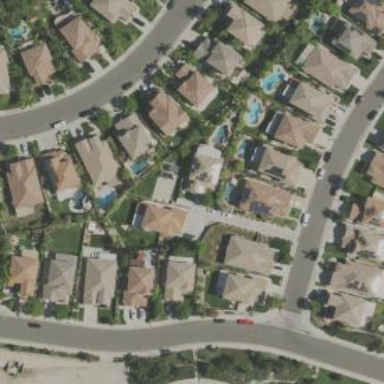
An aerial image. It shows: Residential driveway.